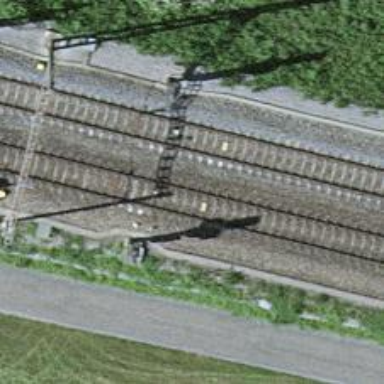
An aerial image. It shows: Railway signal.